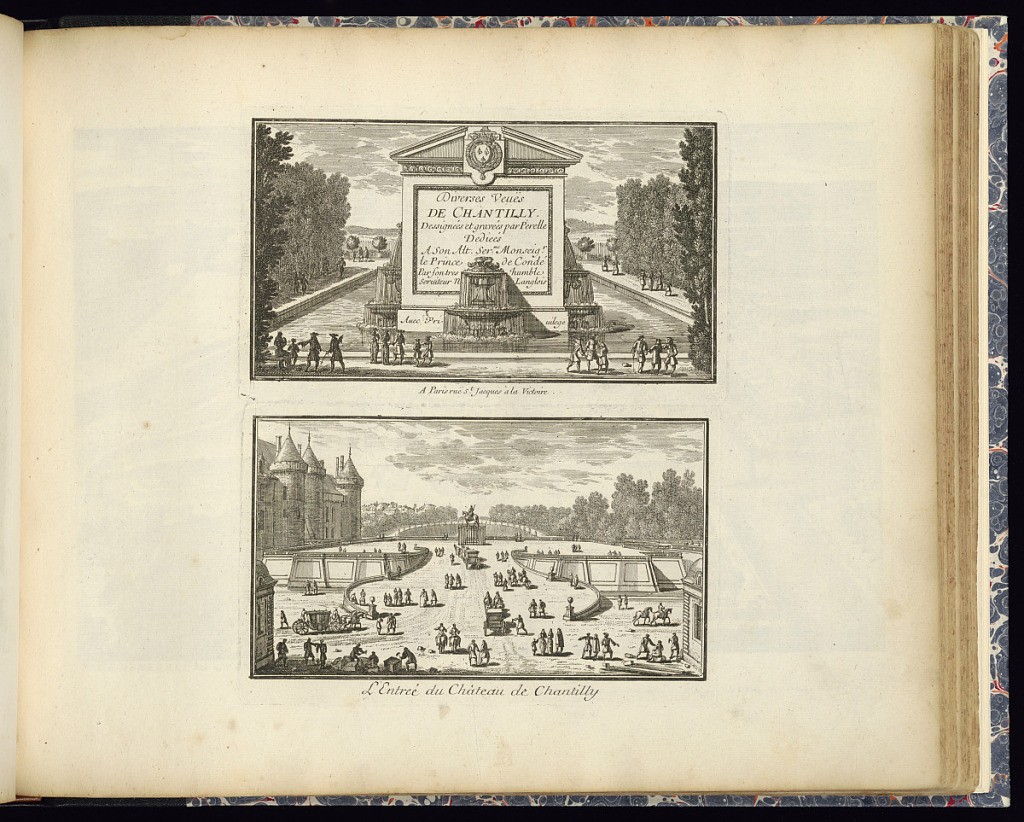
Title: Title Page (Upper Plate)
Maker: Adam Perelle, French, 1638 – 1695
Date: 1680–1703
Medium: Etching on laid paper
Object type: Print
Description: Two plates printed on a single sheet, one above the other. The upper plate is a title page for a series of prints. The title is lettered in the center on a large fountain wall within a basin, topped with a pediment featuring the French royal coat of arms. Trees along the sides and figures (courtiers) along the paths. The lower plate illustrates the entrance to the Chateau of Chantilly, with an equestrian statue in the center and the chateau to the left. Figures, horseman, and horse drawn carriages arriving and leaving. The lower plate is titled.